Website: macys
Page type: customer-info-address
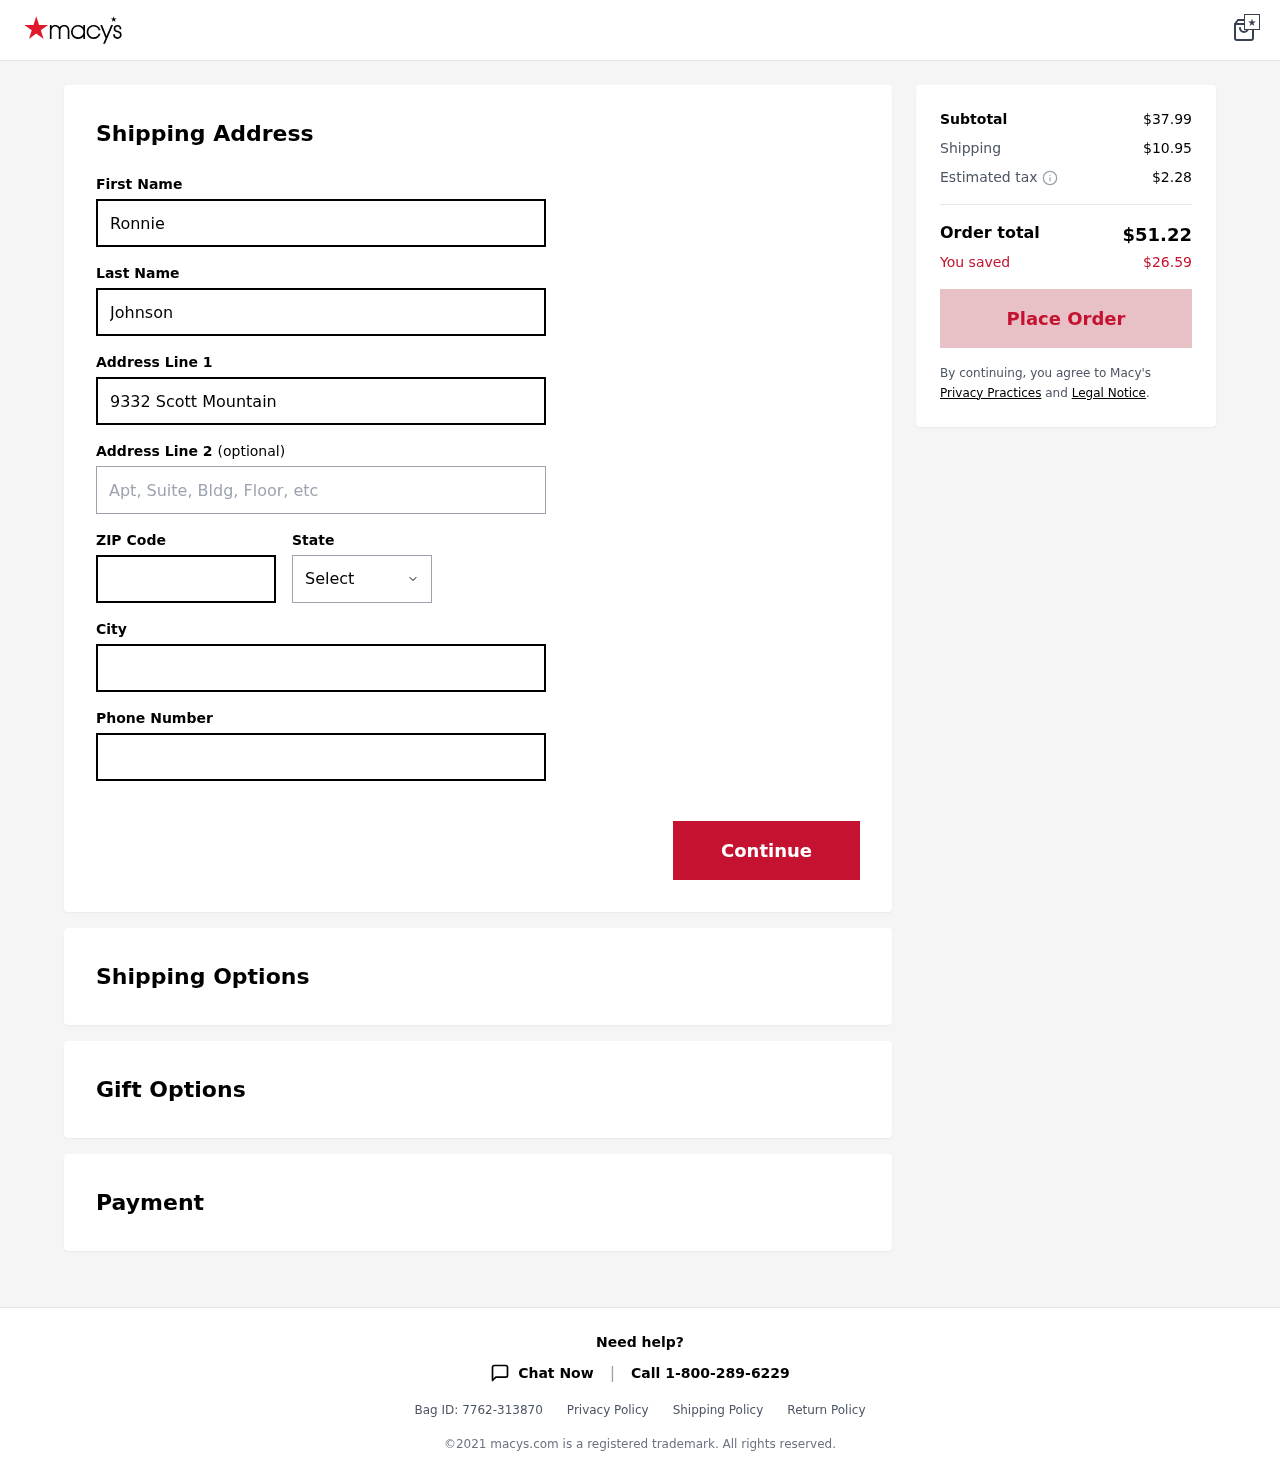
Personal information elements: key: PII_CITY
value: South Brooke
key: PII_FIRSTNAME
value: Ronnie
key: PII_LASTNAME
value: Johnson
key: PII_PHONE
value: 3155764602
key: PII_POSTCODE
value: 23913
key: PII_STATE
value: Indiana
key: PII_STREET
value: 9332 Scott Mountain
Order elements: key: ORDER_SUBTOTAL
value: $37.99
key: ORDER_SHIPPING_COST
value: $10.95
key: ORDER_TAX
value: $2.28
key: ORDER_TOTAL
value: $51.22
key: ORDER_SAVINGS
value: $26.59